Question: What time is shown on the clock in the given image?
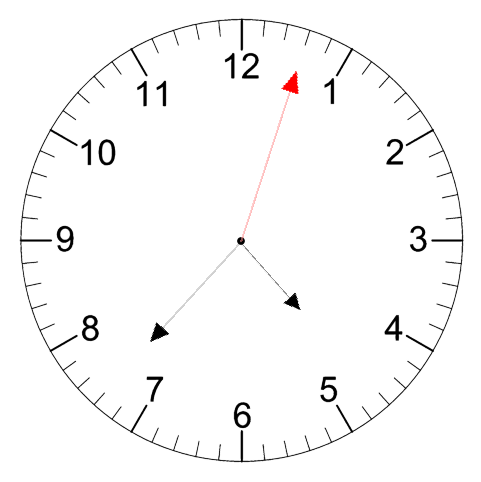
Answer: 04:37:03